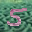
Label: 5